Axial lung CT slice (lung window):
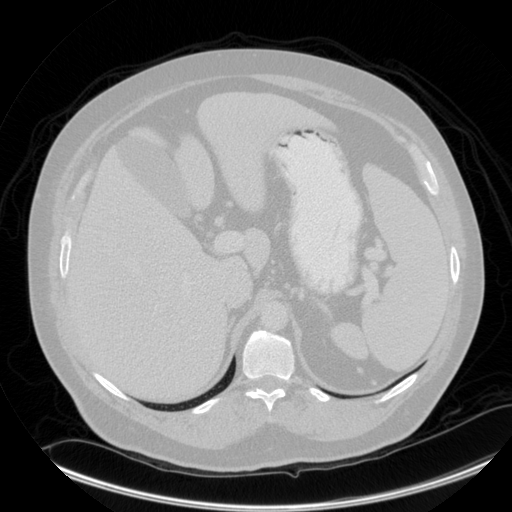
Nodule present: no